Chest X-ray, AP view. Patient: 33 years old, sex M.
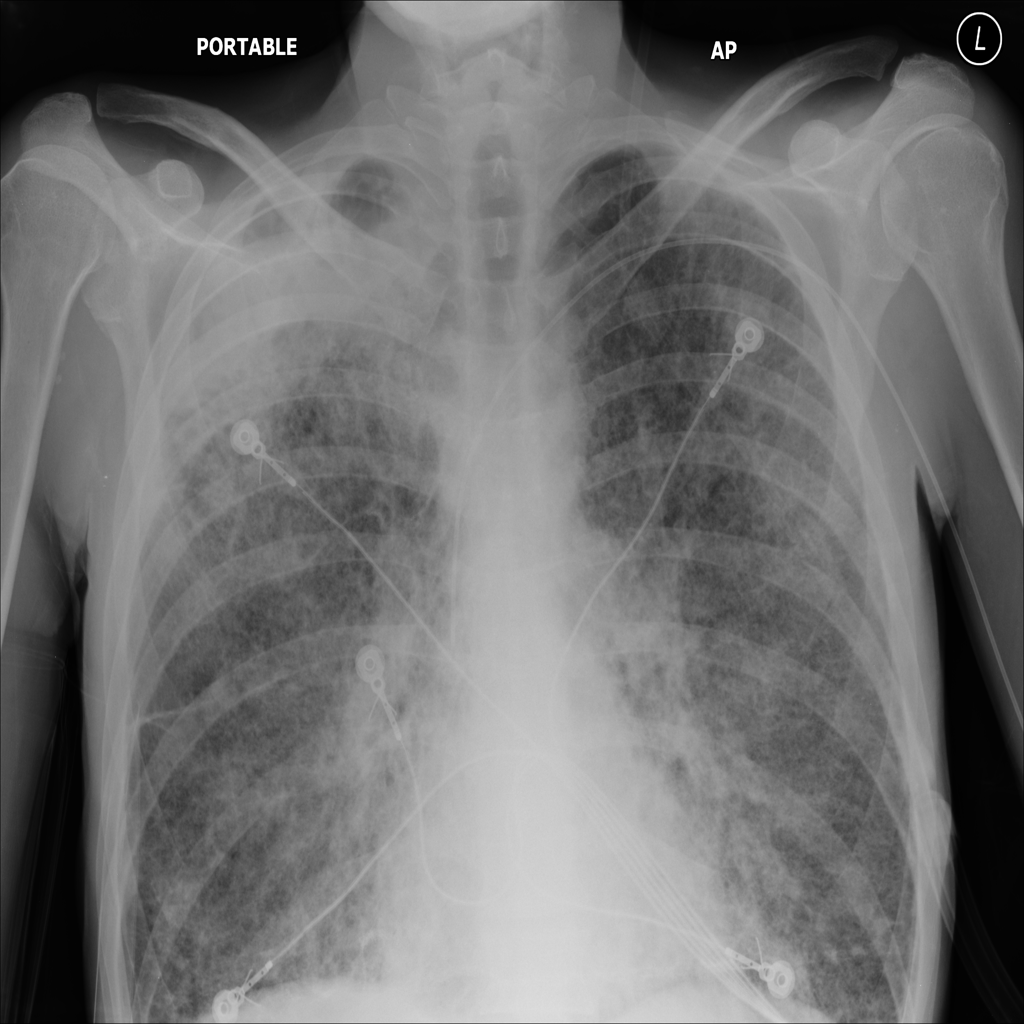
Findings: Infiltration